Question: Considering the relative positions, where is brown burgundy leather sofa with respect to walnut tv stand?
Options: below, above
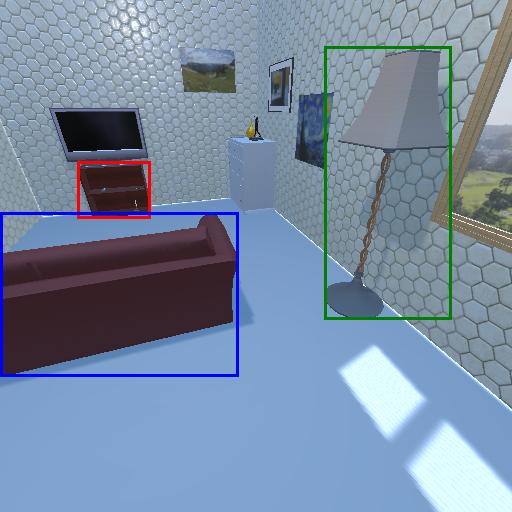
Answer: below